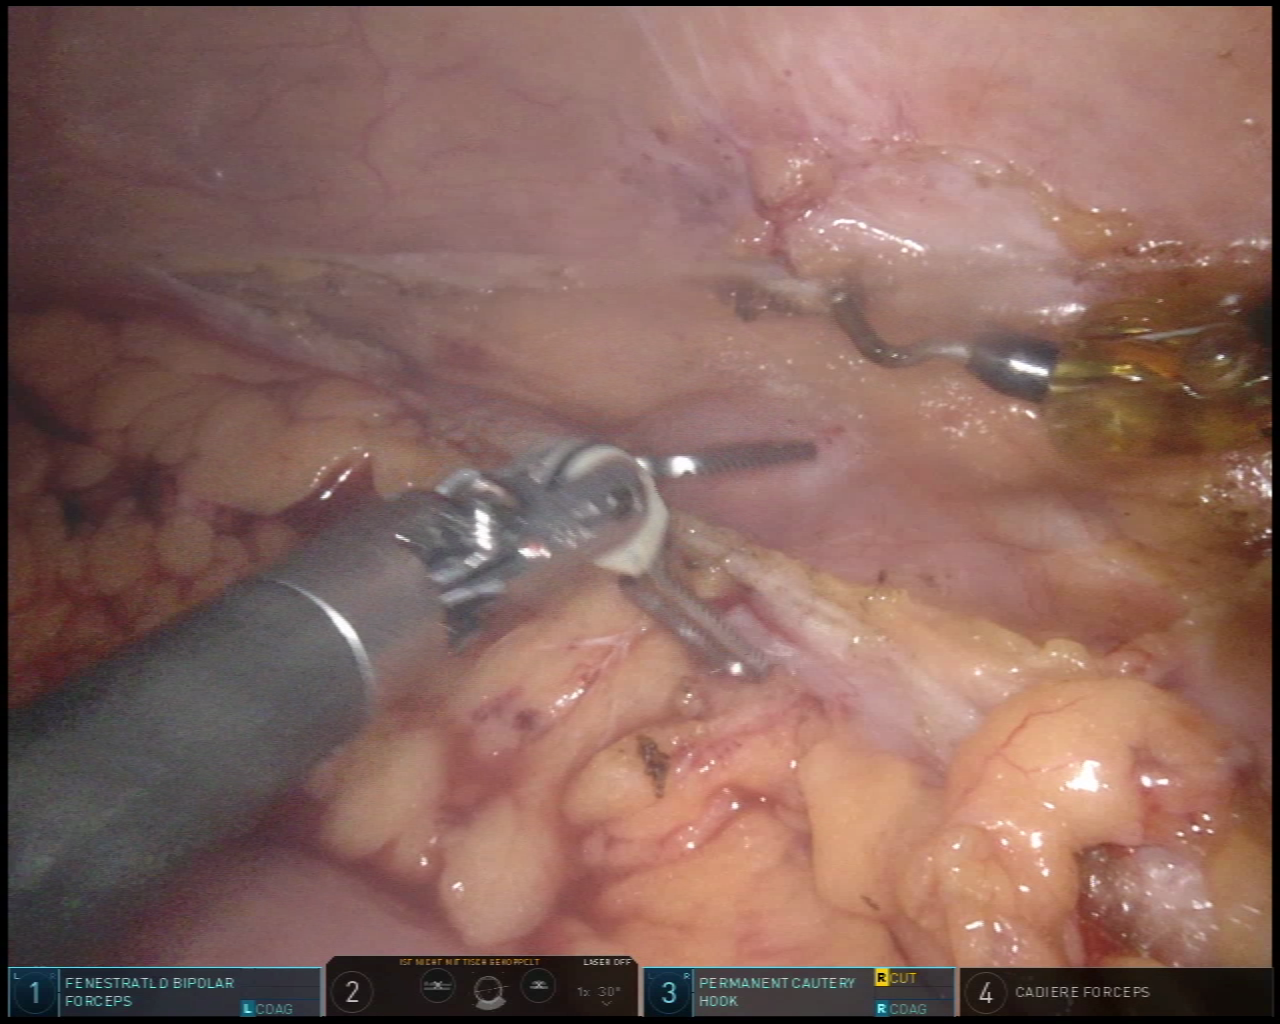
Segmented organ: colon
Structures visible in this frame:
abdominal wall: yes
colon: yes
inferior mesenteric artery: no
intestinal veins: no
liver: no
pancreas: no
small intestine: yes
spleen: no
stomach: no
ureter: no
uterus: no
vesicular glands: no